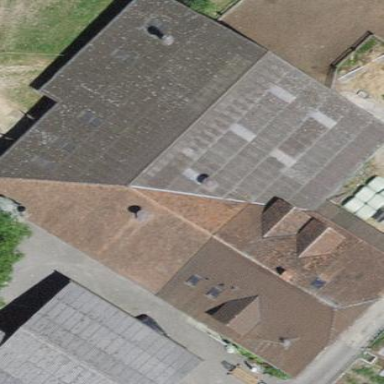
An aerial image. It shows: Farm building.